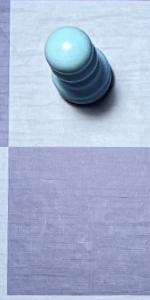
Label: Empty